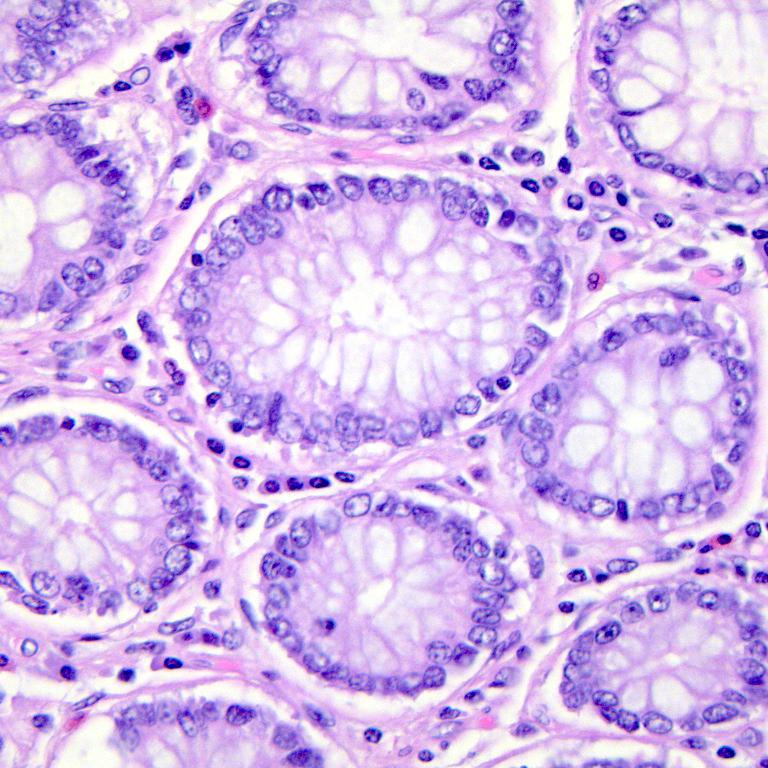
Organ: colon
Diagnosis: benign